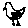
Label: bird